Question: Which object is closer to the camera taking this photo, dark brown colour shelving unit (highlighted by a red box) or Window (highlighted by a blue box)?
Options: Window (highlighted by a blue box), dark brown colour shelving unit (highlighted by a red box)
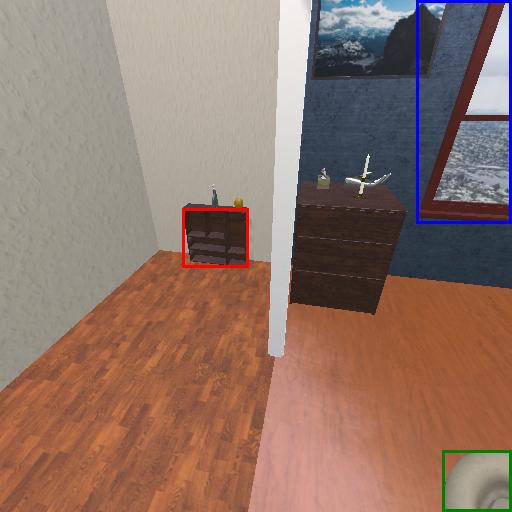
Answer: Window (highlighted by a blue box)